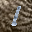
Label: 1